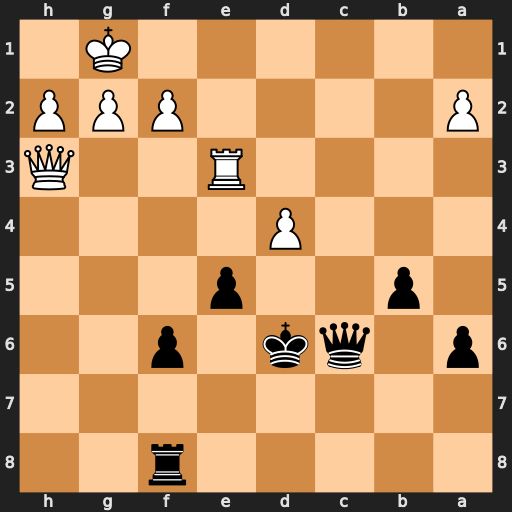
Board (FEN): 5r2/8/p1qk1p2/1p2p3/3P4/4R2Q/P4PPP/6K1
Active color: b
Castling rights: -
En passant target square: -
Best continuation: Qc1+ Re1 Qxe1#